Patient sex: M
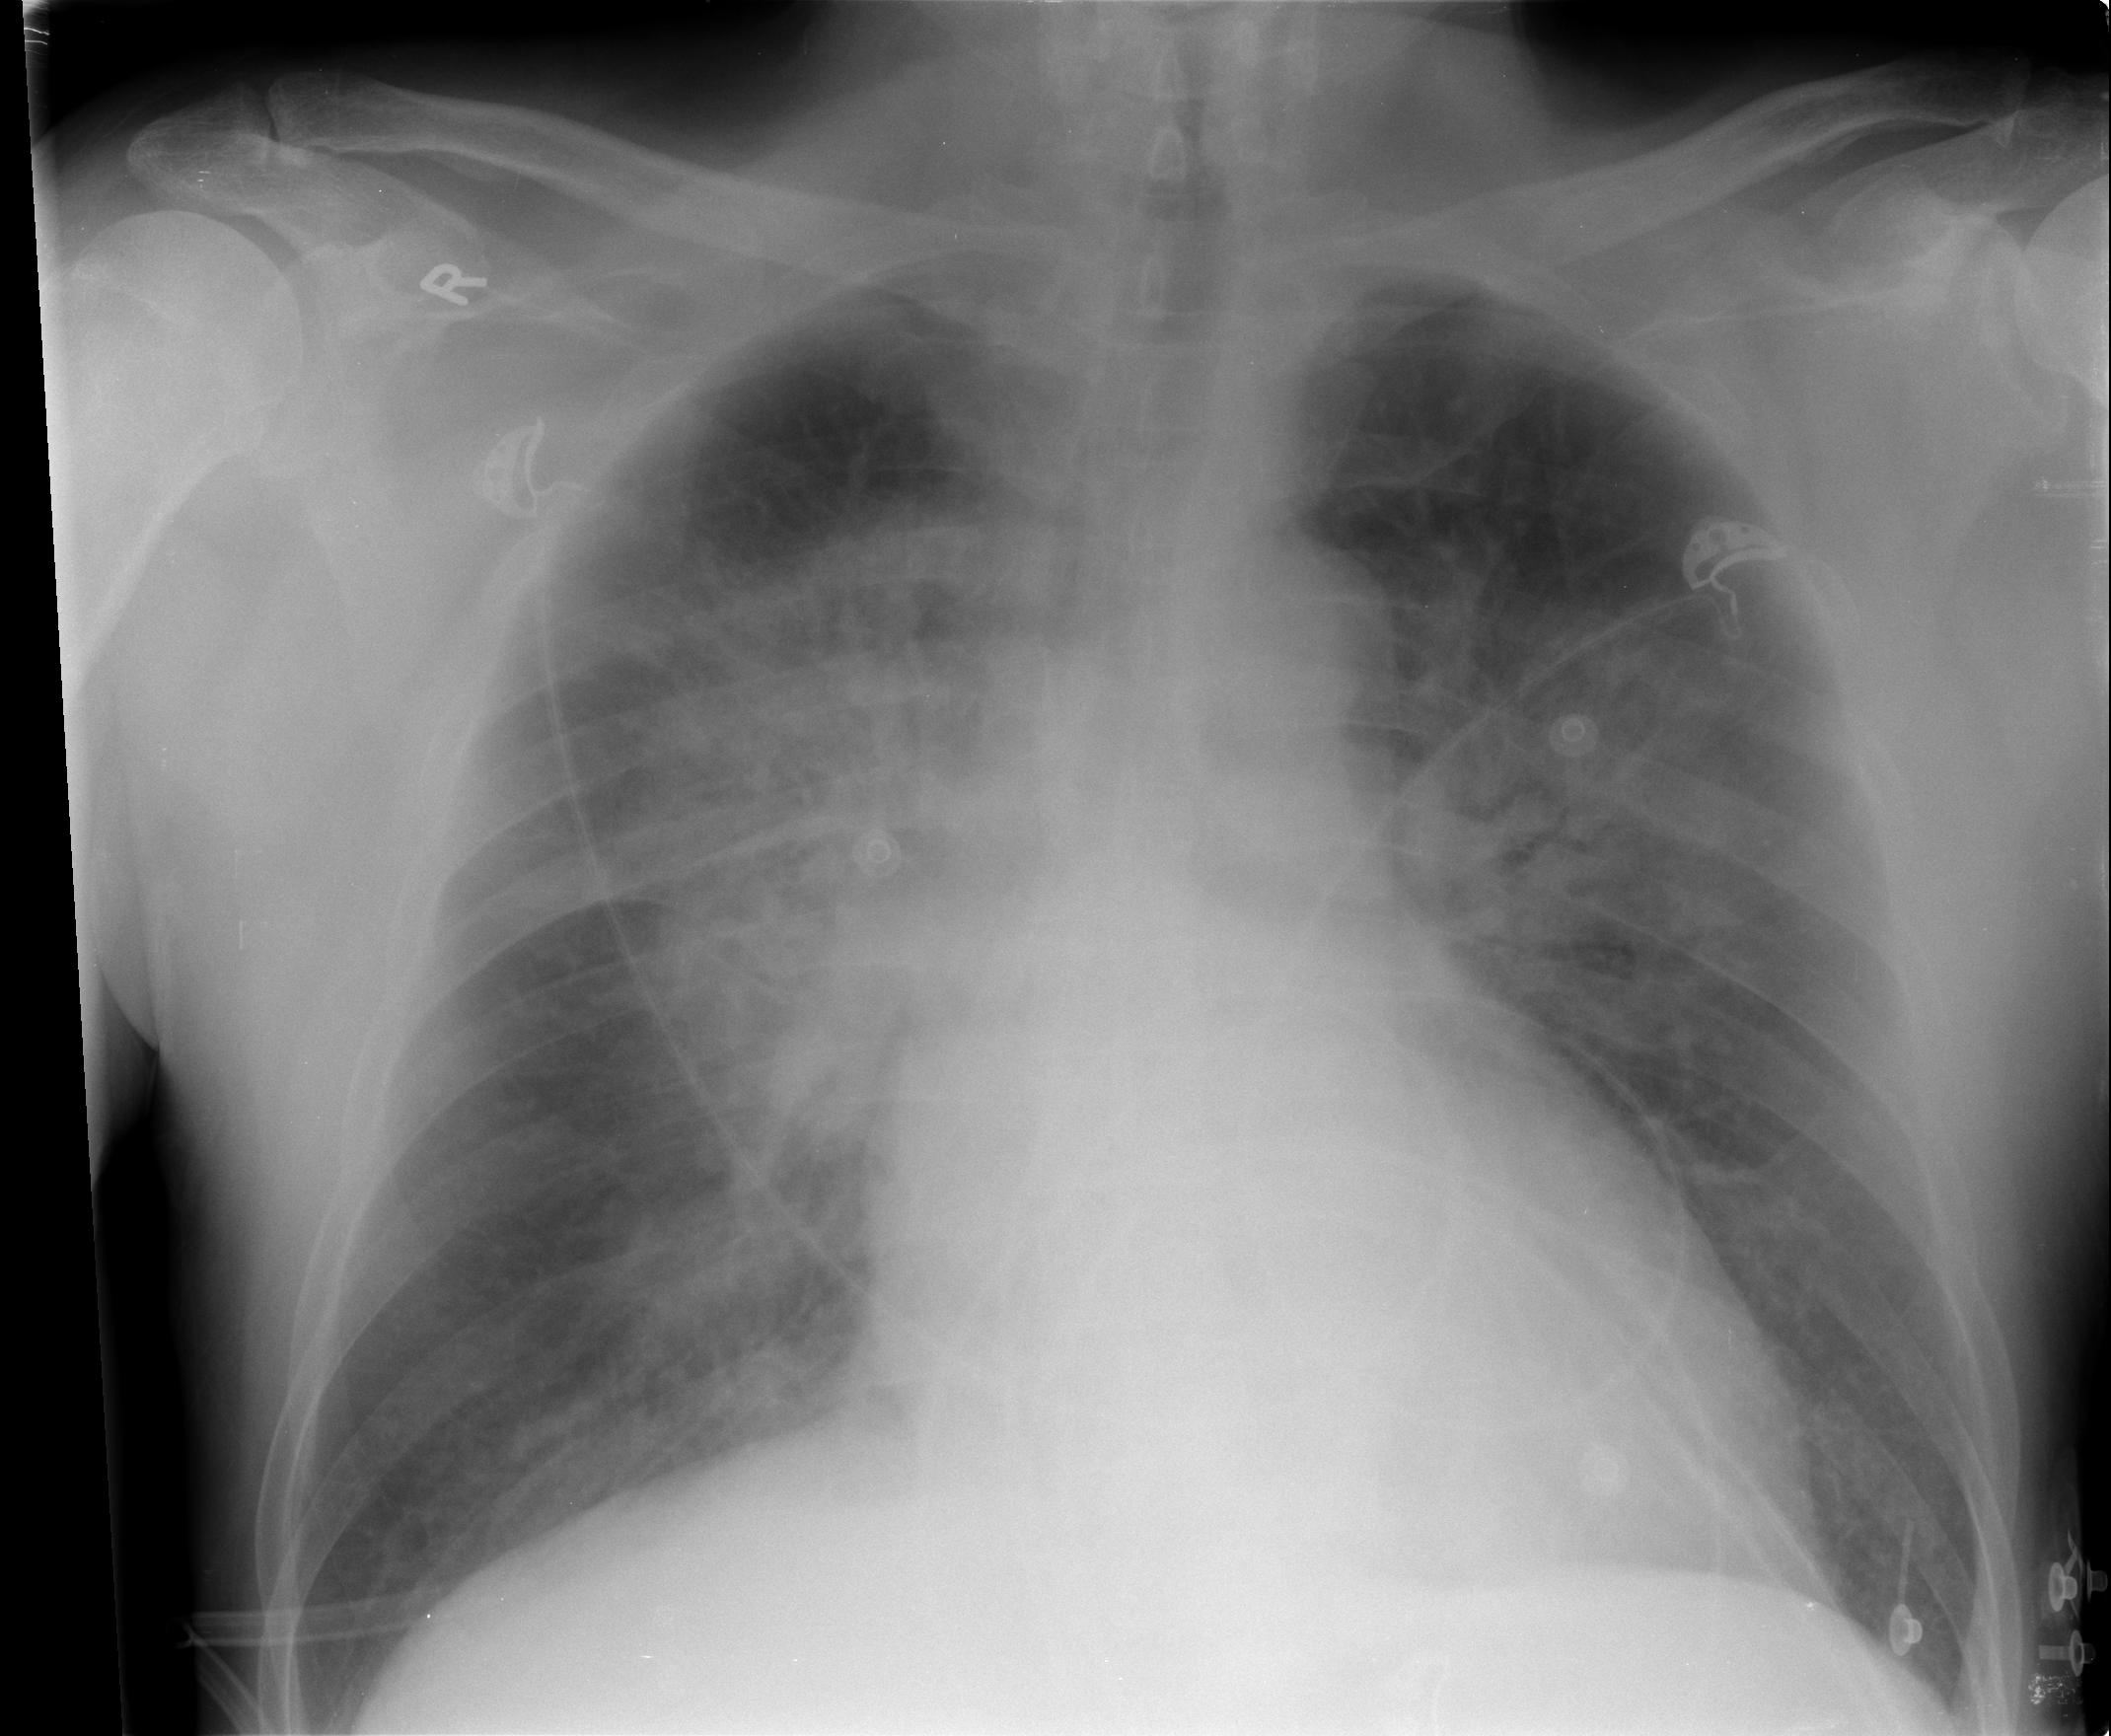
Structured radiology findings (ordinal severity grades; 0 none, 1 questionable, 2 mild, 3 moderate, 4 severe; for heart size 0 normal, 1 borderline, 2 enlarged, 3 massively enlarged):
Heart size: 0
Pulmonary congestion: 3
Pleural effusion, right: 0
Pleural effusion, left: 0
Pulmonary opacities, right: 3
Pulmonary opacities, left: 3
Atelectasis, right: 2
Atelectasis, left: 2